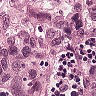
Metastatic tissue present: yes